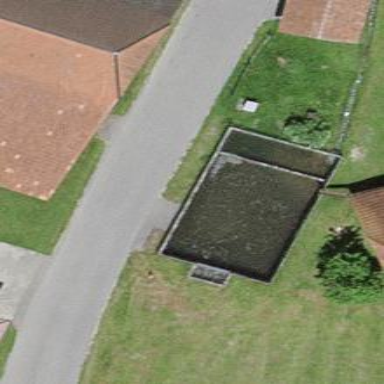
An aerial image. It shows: Emergency water tank located near natural water source.